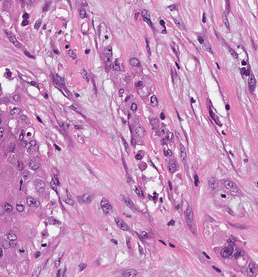
Tumor epithelial tissue: yes
Tumor-associated stroma tissue: yes
Normal tissue: no